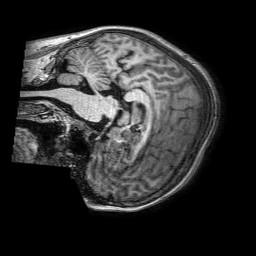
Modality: T1w
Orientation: sagittal
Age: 54
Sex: female
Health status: ill
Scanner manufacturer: philips
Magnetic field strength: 3 T
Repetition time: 0.006688 s
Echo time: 0.003013 s